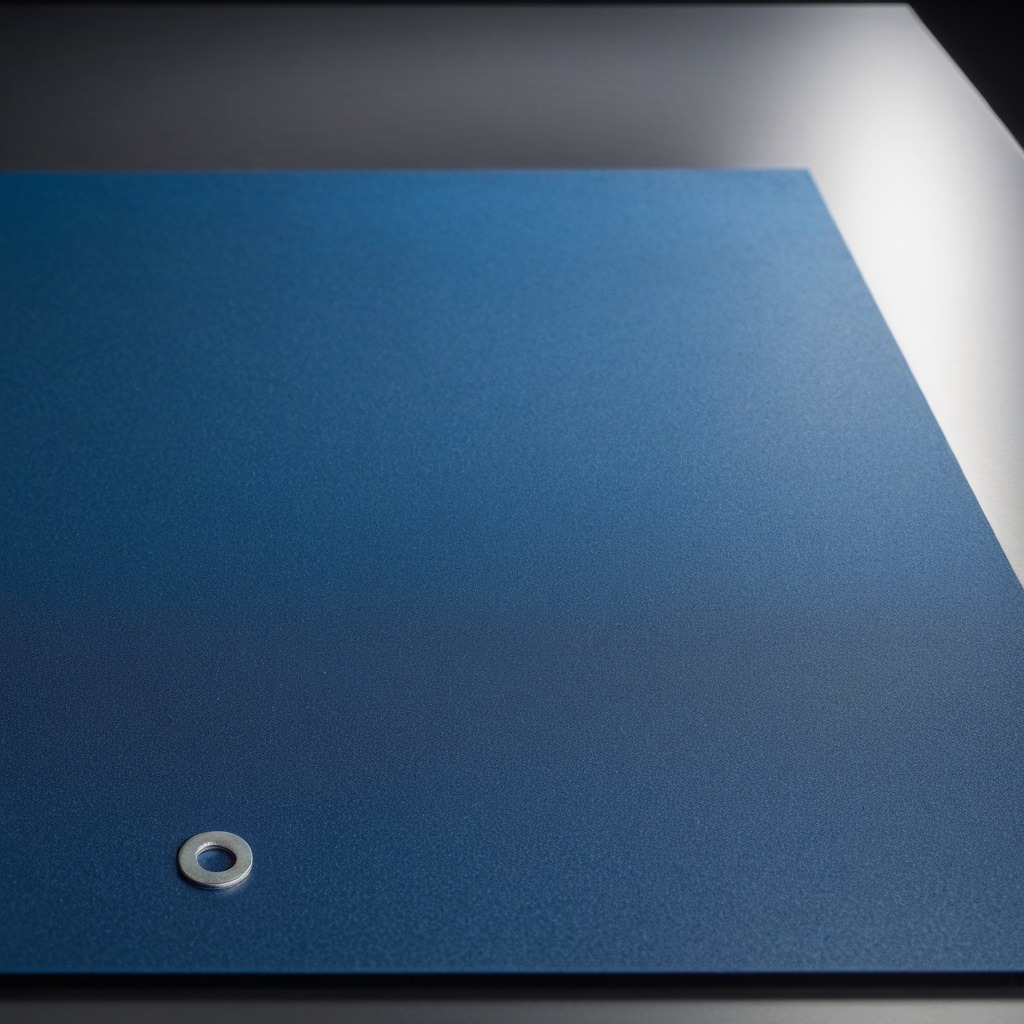
A flat metal washer is lying on the clean granite tabletop covered with a blue rubber mat inside a workshop under bright overhead lighting crisp shadows high clarity worn but beneath the mat.